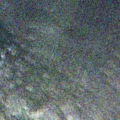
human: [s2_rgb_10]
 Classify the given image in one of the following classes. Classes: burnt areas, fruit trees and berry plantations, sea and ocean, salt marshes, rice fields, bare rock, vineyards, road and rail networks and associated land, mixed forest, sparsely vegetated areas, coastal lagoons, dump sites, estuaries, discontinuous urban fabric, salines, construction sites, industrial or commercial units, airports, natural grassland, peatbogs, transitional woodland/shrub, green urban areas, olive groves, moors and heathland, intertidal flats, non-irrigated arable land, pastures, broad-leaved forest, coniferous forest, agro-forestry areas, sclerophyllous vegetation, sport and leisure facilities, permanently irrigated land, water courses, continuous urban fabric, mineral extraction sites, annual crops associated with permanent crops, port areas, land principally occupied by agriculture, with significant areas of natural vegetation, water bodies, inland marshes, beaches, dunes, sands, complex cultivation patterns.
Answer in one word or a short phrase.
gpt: water bodies